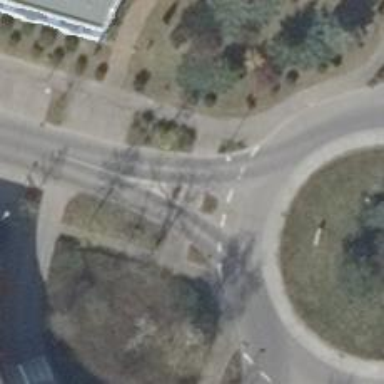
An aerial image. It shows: Sidewalk along the footway.